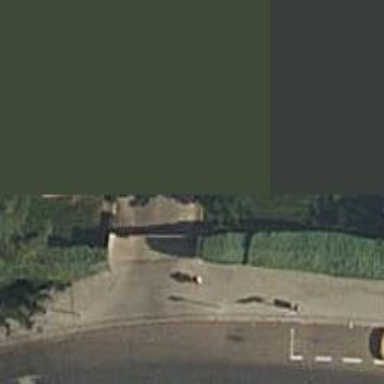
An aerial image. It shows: Gate.